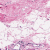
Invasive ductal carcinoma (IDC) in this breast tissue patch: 0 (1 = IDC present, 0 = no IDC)